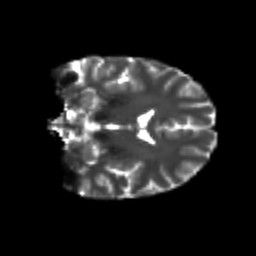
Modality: T2w
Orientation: coronal
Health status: healthy
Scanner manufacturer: philips
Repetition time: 7.388 s
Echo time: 0.08599 s